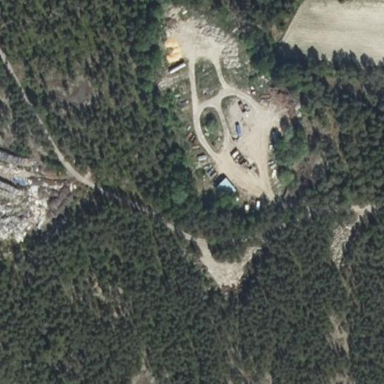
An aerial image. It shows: Quarry area where gravel is extracted.